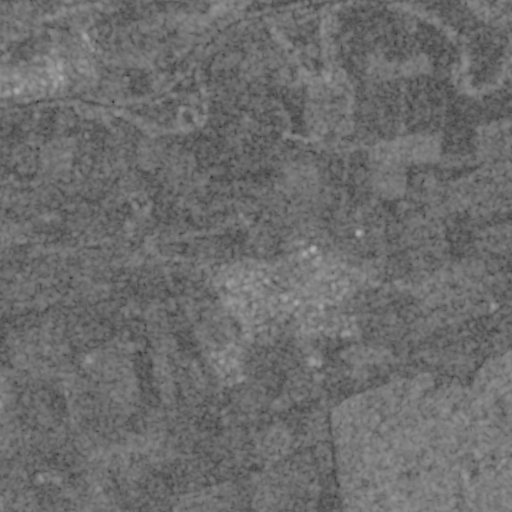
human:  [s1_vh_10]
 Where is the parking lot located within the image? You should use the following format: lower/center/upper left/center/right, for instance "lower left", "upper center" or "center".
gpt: The parking lot is located in the center right of the image.
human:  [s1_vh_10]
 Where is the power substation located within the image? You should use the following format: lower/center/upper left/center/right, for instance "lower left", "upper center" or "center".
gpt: The power substation is located in the center of the image.
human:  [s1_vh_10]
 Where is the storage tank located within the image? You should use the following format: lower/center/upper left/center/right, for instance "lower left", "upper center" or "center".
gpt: The storage tank is located in the center right of the image.
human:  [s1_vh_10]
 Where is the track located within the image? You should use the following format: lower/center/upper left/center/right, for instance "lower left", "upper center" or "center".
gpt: There is no track in the image.

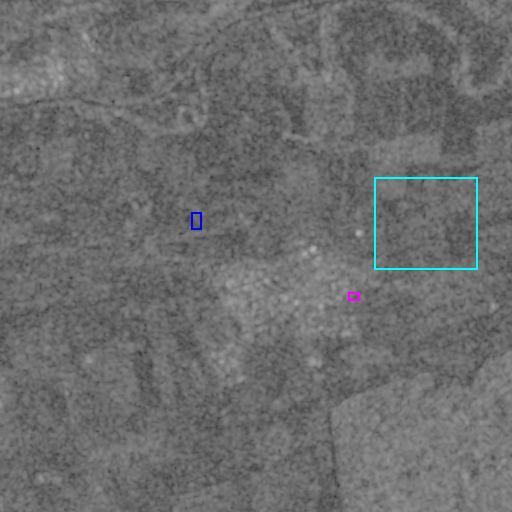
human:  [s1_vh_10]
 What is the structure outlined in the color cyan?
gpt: The structure outlined in cyan is a crop field.
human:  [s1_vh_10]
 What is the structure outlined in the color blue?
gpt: The structure outlined in blue is a park.
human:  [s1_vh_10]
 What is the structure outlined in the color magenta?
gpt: The structure outlined in magenta is a parking lot.
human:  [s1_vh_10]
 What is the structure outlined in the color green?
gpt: There is no green outline.